Interaction volume radius: 10 \u00c5
Interaction volume height: 15 \u00c5
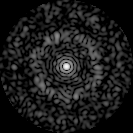
Disorder parameter: 0.8491